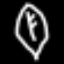
Label: leaf